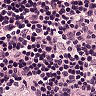
Metastatic tissue present: no